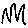
Label: zigzag